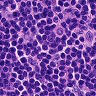
Metastatic tissue present: no